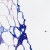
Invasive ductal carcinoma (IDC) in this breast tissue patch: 0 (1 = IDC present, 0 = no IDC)